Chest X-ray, AP view. Patient: 31 years old, sex F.
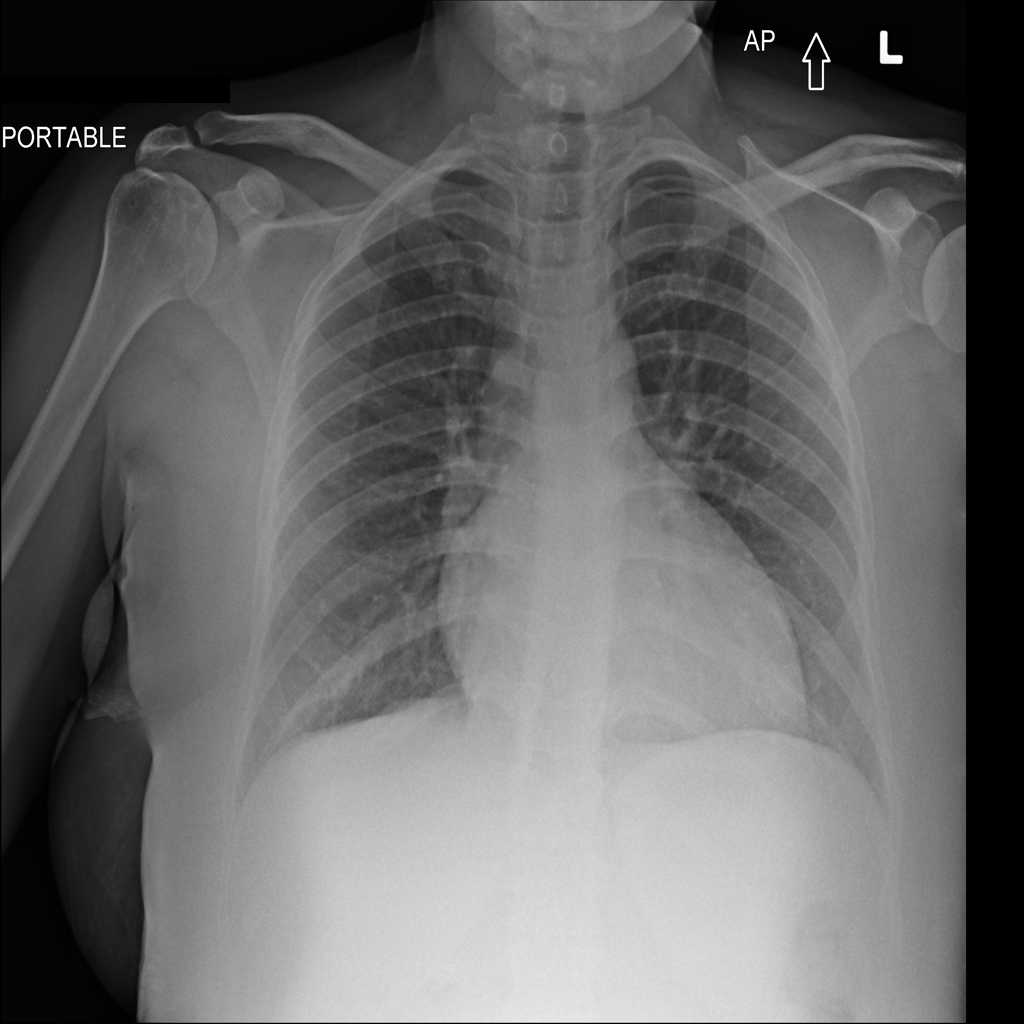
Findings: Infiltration